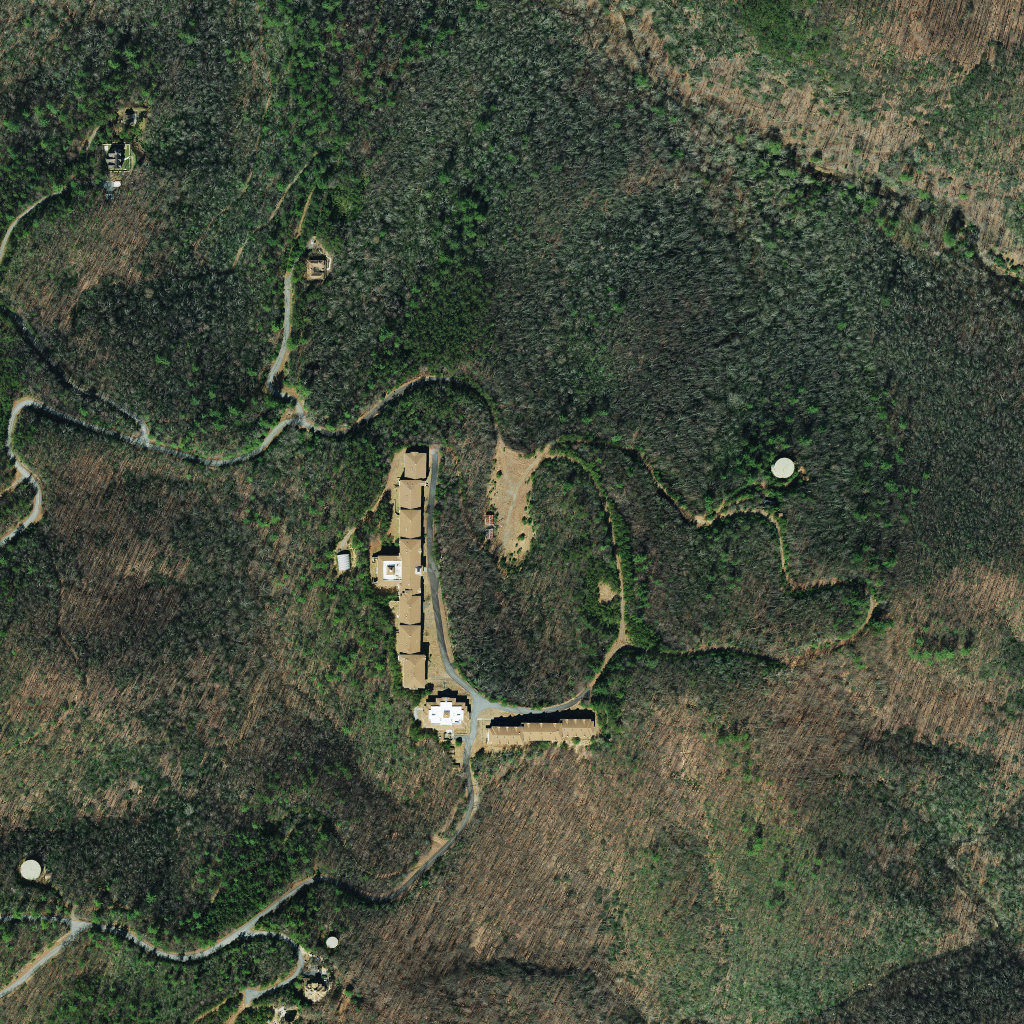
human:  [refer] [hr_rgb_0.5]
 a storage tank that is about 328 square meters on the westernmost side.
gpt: <box>[[1, 83, 4, 86, 0]]</box>